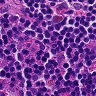
Metastatic tissue present: no